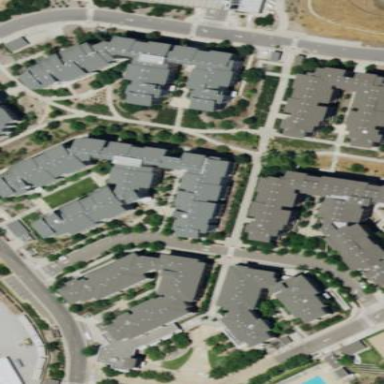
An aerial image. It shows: University dormitory building.